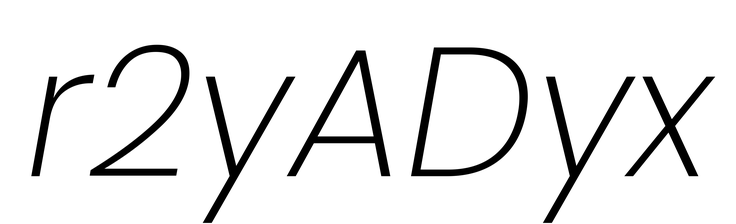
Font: Poppins-ExtraLightItalic